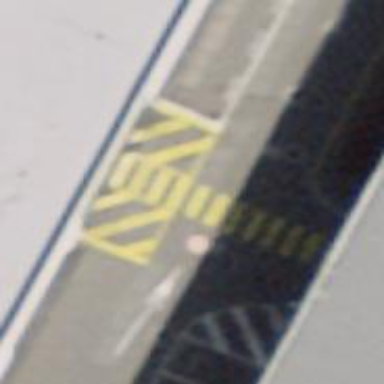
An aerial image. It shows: Uncontrolled road crossing with markings.